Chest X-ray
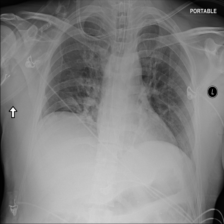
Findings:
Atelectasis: positive
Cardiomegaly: negative
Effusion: negative
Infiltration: negative
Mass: negative
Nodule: negative
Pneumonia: negative
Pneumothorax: negative
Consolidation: negative
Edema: negative
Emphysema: negative
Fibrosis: negative
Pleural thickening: negative
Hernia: negative